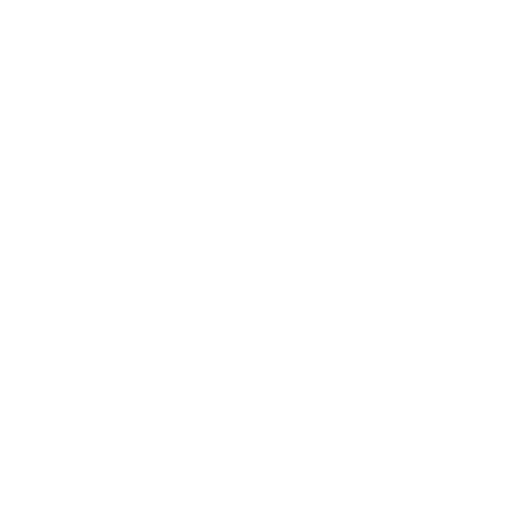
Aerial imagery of bar in Massachusetts named Coxens Ledge containing only open water